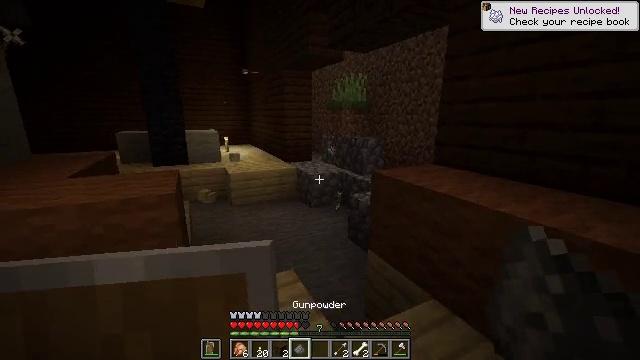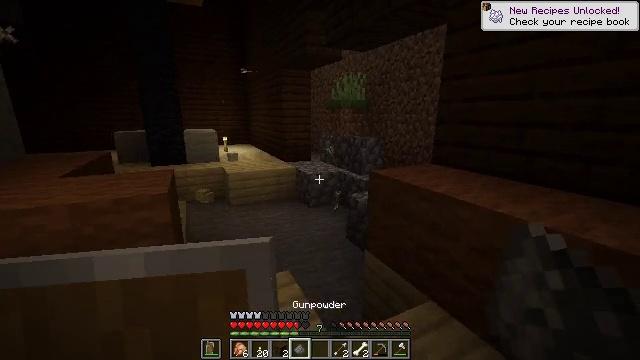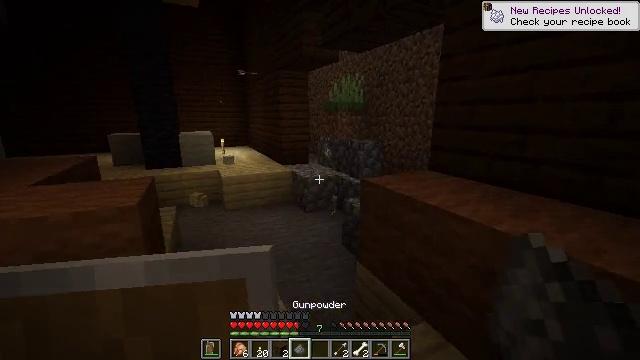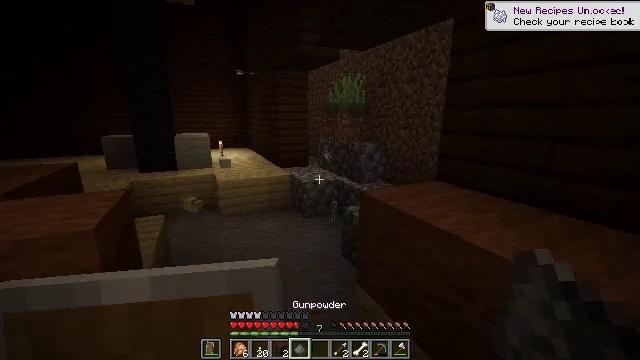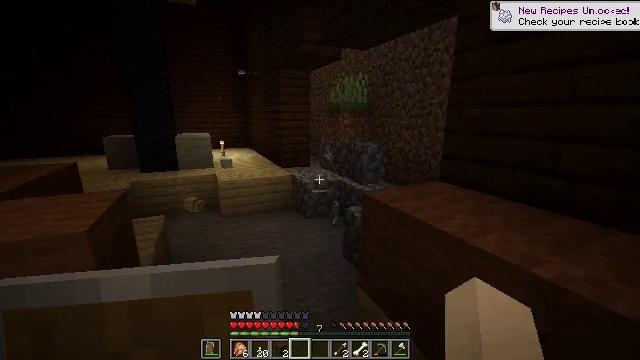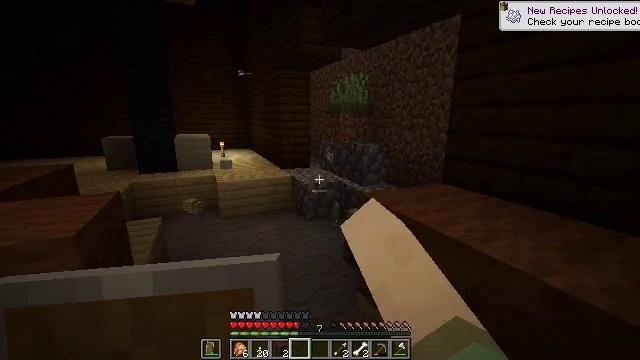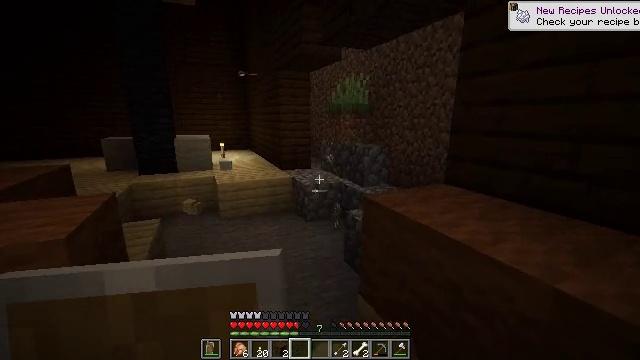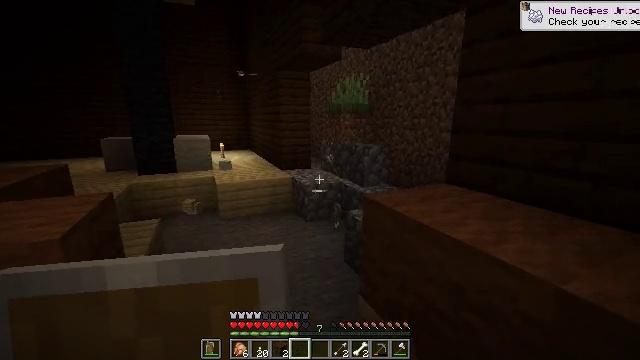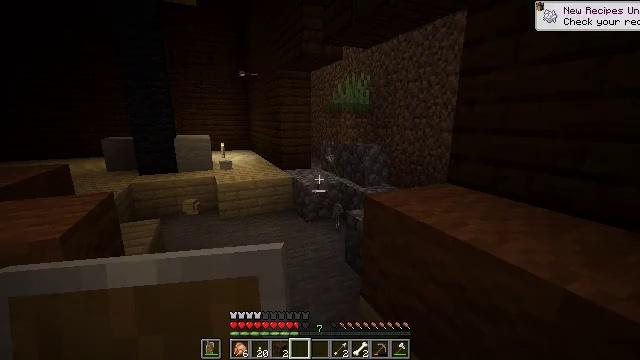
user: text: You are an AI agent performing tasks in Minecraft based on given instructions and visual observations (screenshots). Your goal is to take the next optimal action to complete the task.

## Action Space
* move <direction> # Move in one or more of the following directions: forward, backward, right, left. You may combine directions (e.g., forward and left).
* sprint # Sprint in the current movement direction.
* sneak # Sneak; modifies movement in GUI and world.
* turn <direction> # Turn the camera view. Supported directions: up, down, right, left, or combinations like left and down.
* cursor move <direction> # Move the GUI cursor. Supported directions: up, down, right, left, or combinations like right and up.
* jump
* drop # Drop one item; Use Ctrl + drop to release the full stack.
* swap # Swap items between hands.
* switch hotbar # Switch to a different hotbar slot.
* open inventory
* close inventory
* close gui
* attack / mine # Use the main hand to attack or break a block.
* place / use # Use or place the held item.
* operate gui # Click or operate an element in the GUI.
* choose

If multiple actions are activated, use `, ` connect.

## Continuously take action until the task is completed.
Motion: motion action
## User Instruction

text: Remove gunpowder from the inventory.
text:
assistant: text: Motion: move forward and move right
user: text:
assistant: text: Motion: move forward
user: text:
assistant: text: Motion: move forward
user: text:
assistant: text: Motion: drop
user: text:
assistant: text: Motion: drop
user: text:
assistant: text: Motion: drop
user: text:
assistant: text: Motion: no_op
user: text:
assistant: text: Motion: no_op
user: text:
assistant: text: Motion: no_op